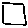
Label: square